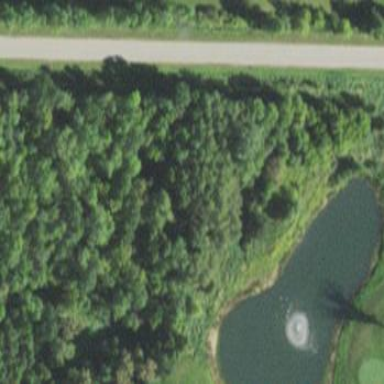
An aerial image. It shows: Serene pond surrounded by nature.